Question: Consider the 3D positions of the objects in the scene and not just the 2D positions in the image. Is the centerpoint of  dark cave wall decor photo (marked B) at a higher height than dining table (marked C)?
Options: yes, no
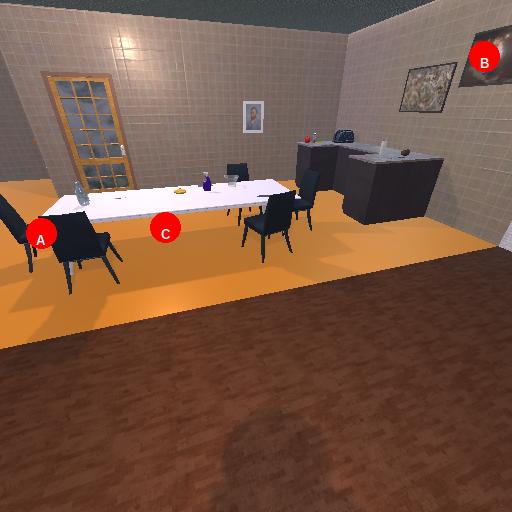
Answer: yes